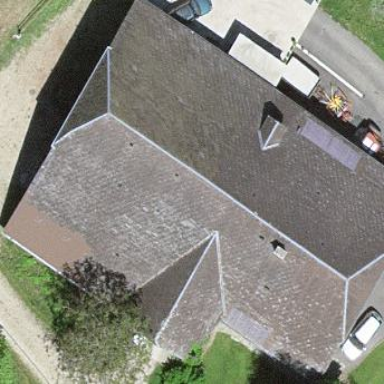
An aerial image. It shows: Farm building.